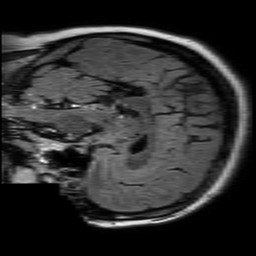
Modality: FLAIR
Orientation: sagittal
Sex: female
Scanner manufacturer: philips
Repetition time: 11 s
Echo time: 0.125 s